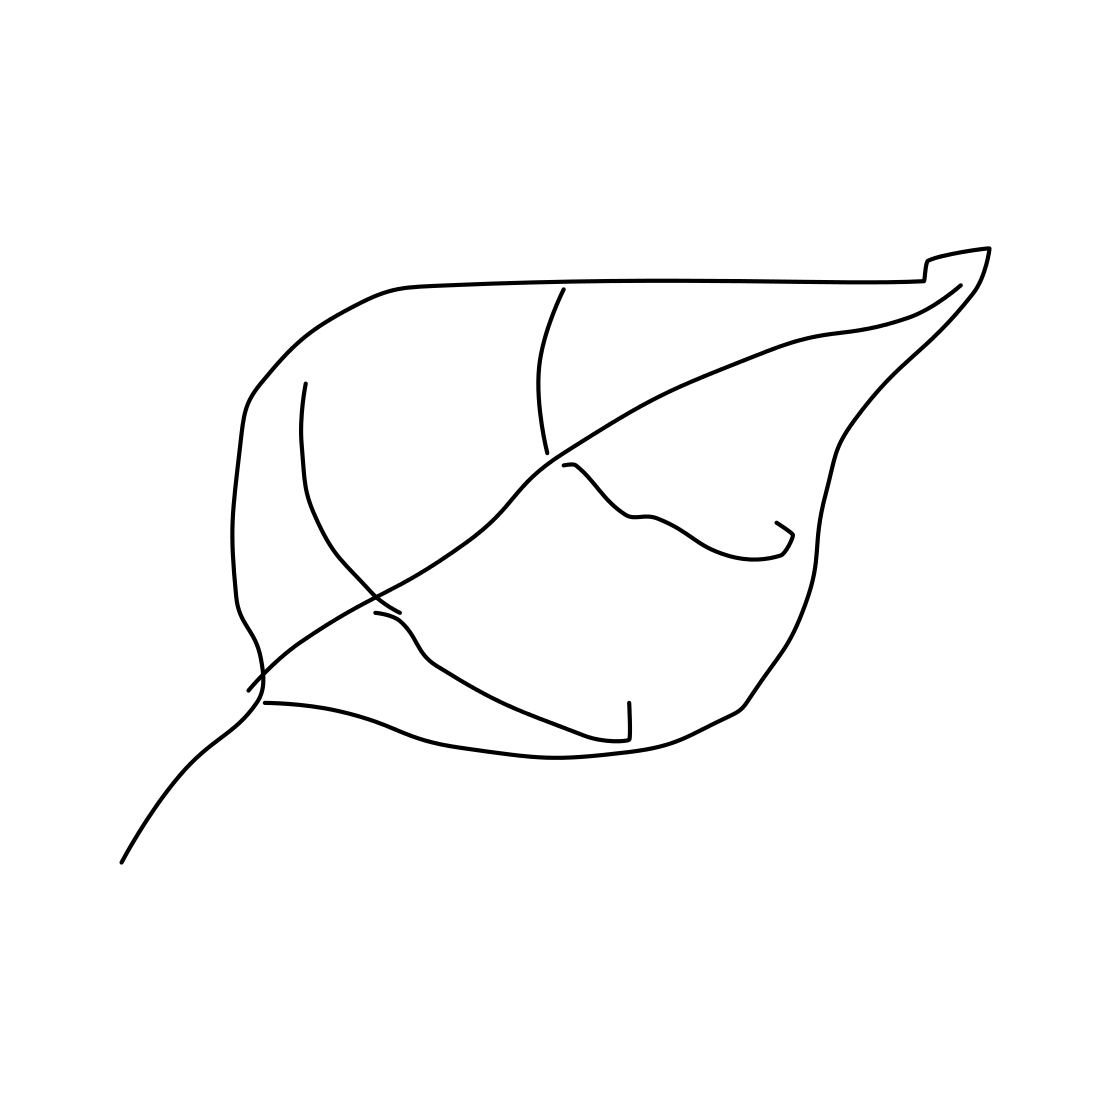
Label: leaf